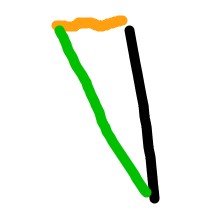
Shape: triangle